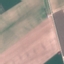
Label: AnnualCrop